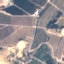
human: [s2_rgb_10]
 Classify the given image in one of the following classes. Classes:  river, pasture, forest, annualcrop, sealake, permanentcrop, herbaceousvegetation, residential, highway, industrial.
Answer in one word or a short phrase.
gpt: PermanentCrop